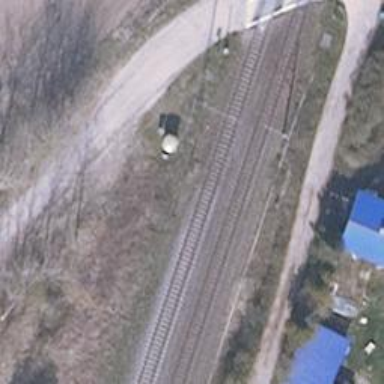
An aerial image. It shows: Railway signal.